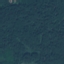
Label: Forest